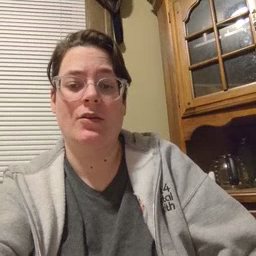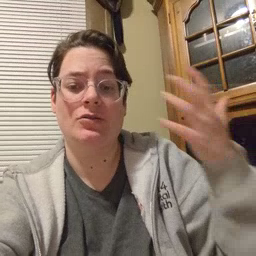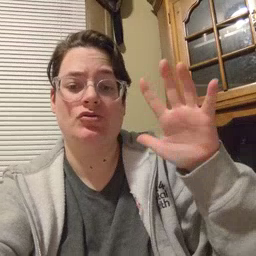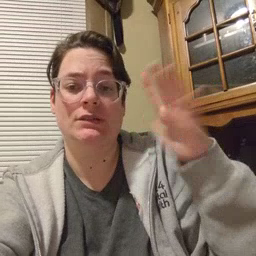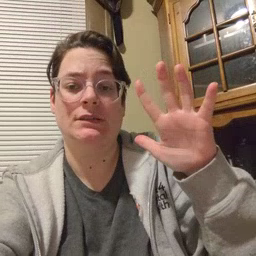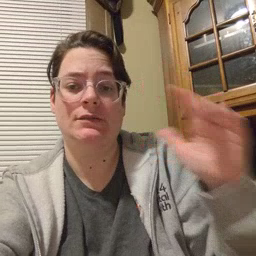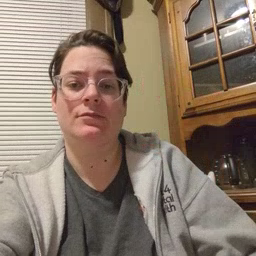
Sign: tree